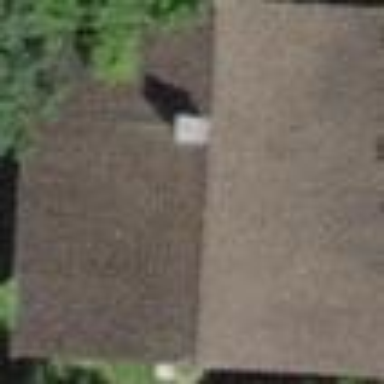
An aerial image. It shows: Simple and straightforward house.